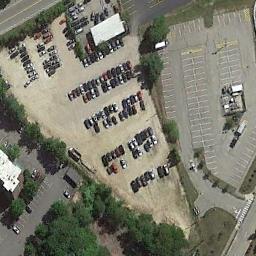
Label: parking_lot